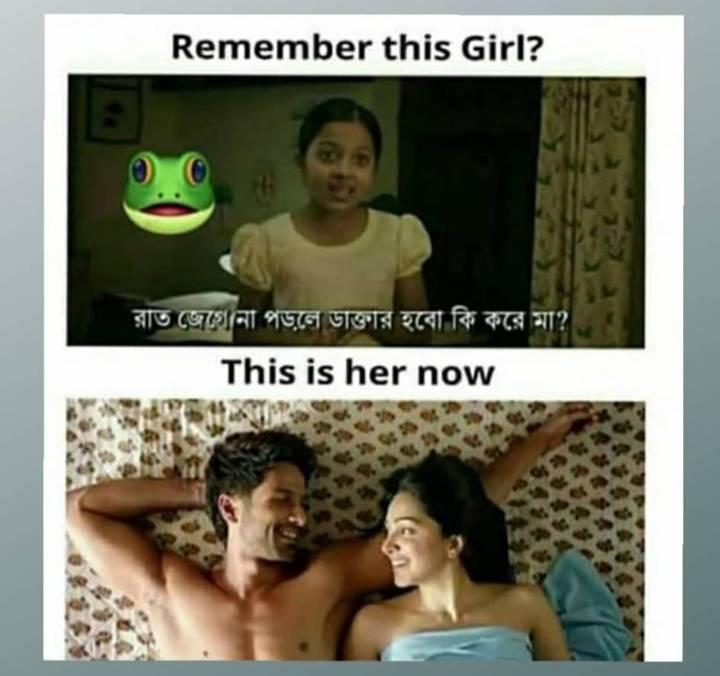
Caption: Remeber this Girl ? রাত জেগে না পড়লে ডাক্তার হবো কি করে মা ?   This is her now
Label: hate